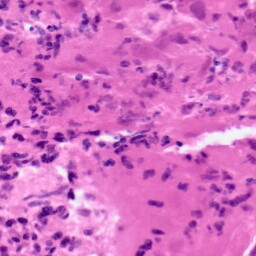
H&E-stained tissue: Pancreatic